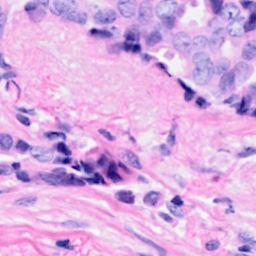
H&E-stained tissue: Breast